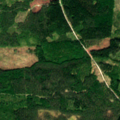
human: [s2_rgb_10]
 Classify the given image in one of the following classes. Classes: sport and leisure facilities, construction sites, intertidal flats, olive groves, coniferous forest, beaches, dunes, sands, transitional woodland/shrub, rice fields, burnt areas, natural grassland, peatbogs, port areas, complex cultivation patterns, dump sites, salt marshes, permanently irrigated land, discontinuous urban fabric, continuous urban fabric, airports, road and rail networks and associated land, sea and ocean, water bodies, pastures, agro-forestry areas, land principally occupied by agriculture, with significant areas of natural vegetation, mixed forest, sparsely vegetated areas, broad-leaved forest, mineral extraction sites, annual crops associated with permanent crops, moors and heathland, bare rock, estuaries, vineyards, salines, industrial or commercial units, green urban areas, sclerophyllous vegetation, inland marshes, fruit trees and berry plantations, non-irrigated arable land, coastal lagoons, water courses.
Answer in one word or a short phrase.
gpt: coniferous forest, mixed forest, transitional woodland/shrub